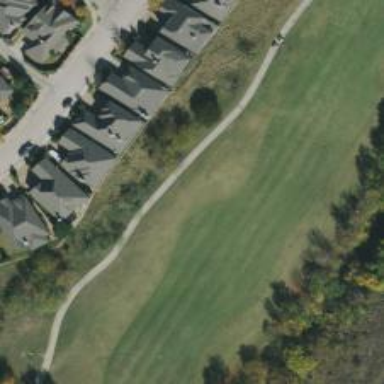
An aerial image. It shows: Grassy area designated as golf fairway.